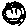
Label: smiley face